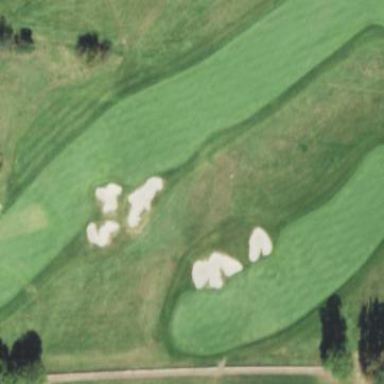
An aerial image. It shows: Area with grass used as rough in golf course.